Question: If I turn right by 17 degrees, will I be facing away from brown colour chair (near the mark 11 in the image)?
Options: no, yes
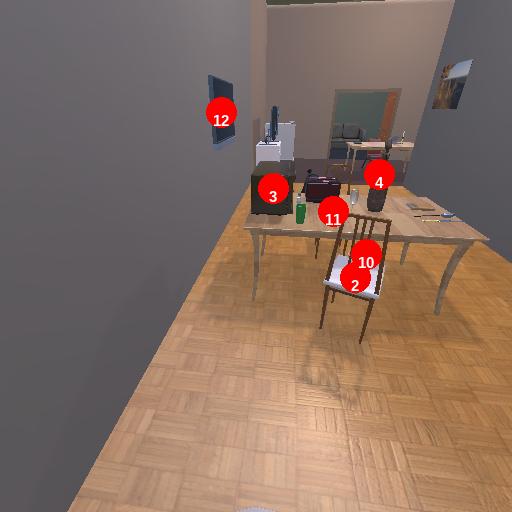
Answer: no